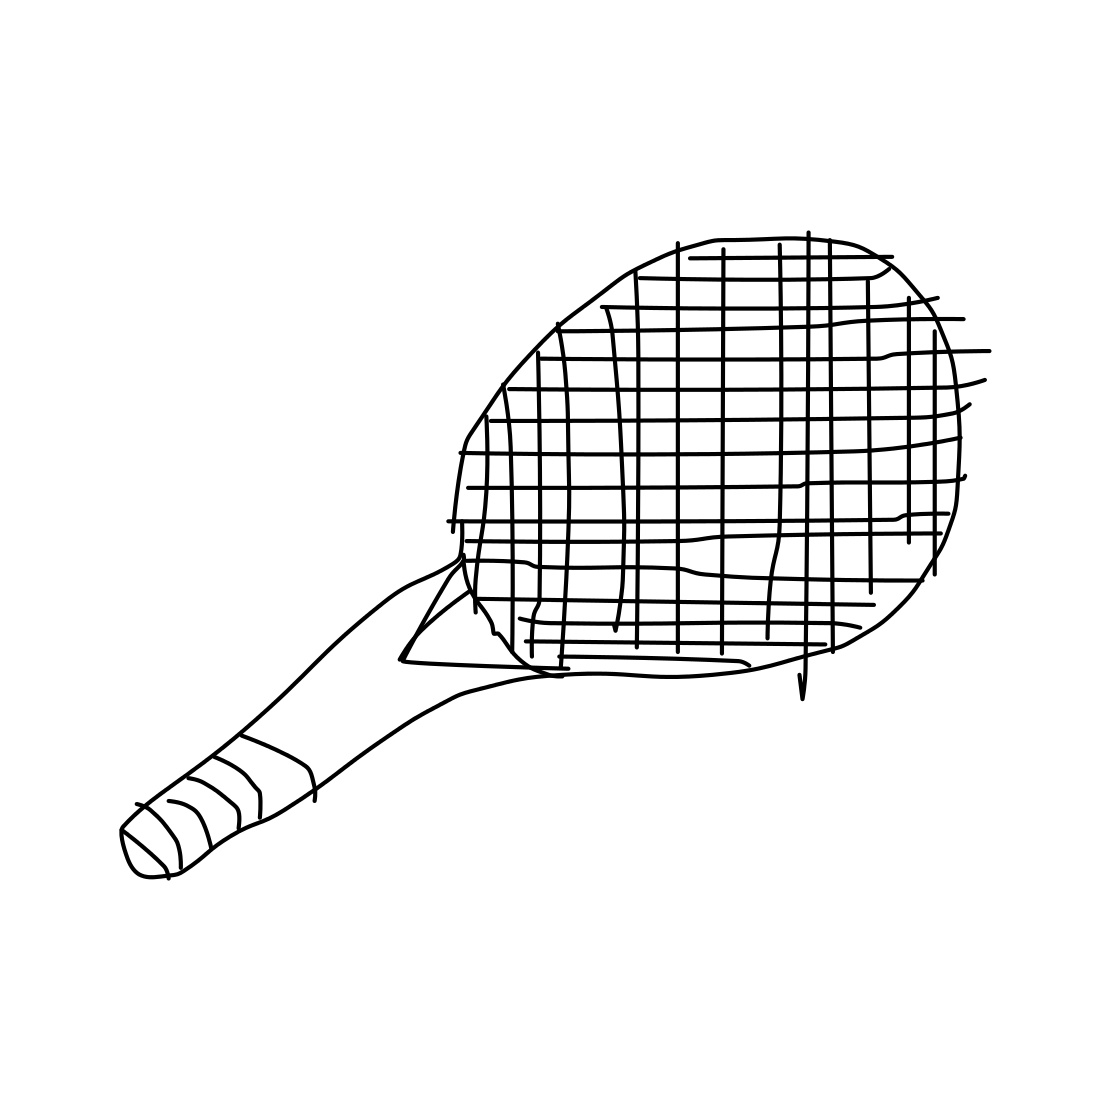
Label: tennis-racket